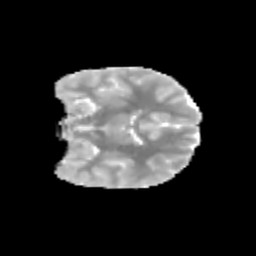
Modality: MD
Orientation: coronal
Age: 11
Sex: female
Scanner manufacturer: siemens
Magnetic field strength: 3 T
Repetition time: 3.8 s
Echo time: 0.07 s